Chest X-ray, PA view. Patient: 60 years old, sex M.
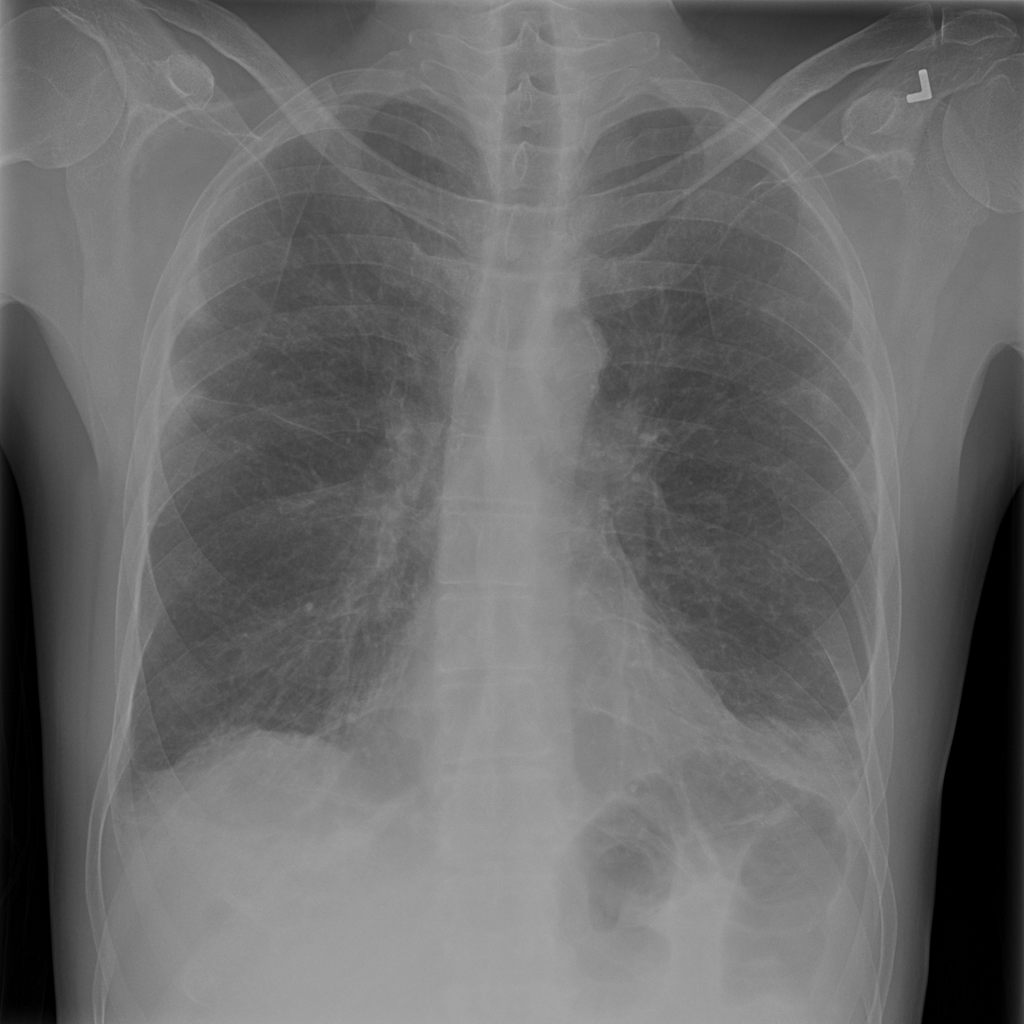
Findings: No Finding